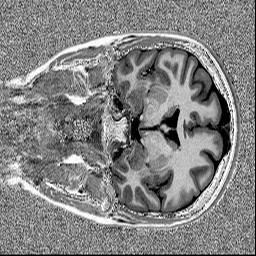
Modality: MP2RAGE
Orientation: coronal
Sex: female